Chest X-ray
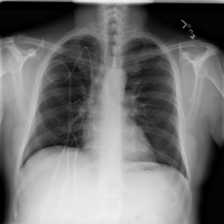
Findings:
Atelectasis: negative
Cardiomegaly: negative
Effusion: negative
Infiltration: negative
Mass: negative
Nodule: negative
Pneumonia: negative
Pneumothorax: negative
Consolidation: negative
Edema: negative
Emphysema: negative
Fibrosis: negative
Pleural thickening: negative
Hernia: negative